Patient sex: F
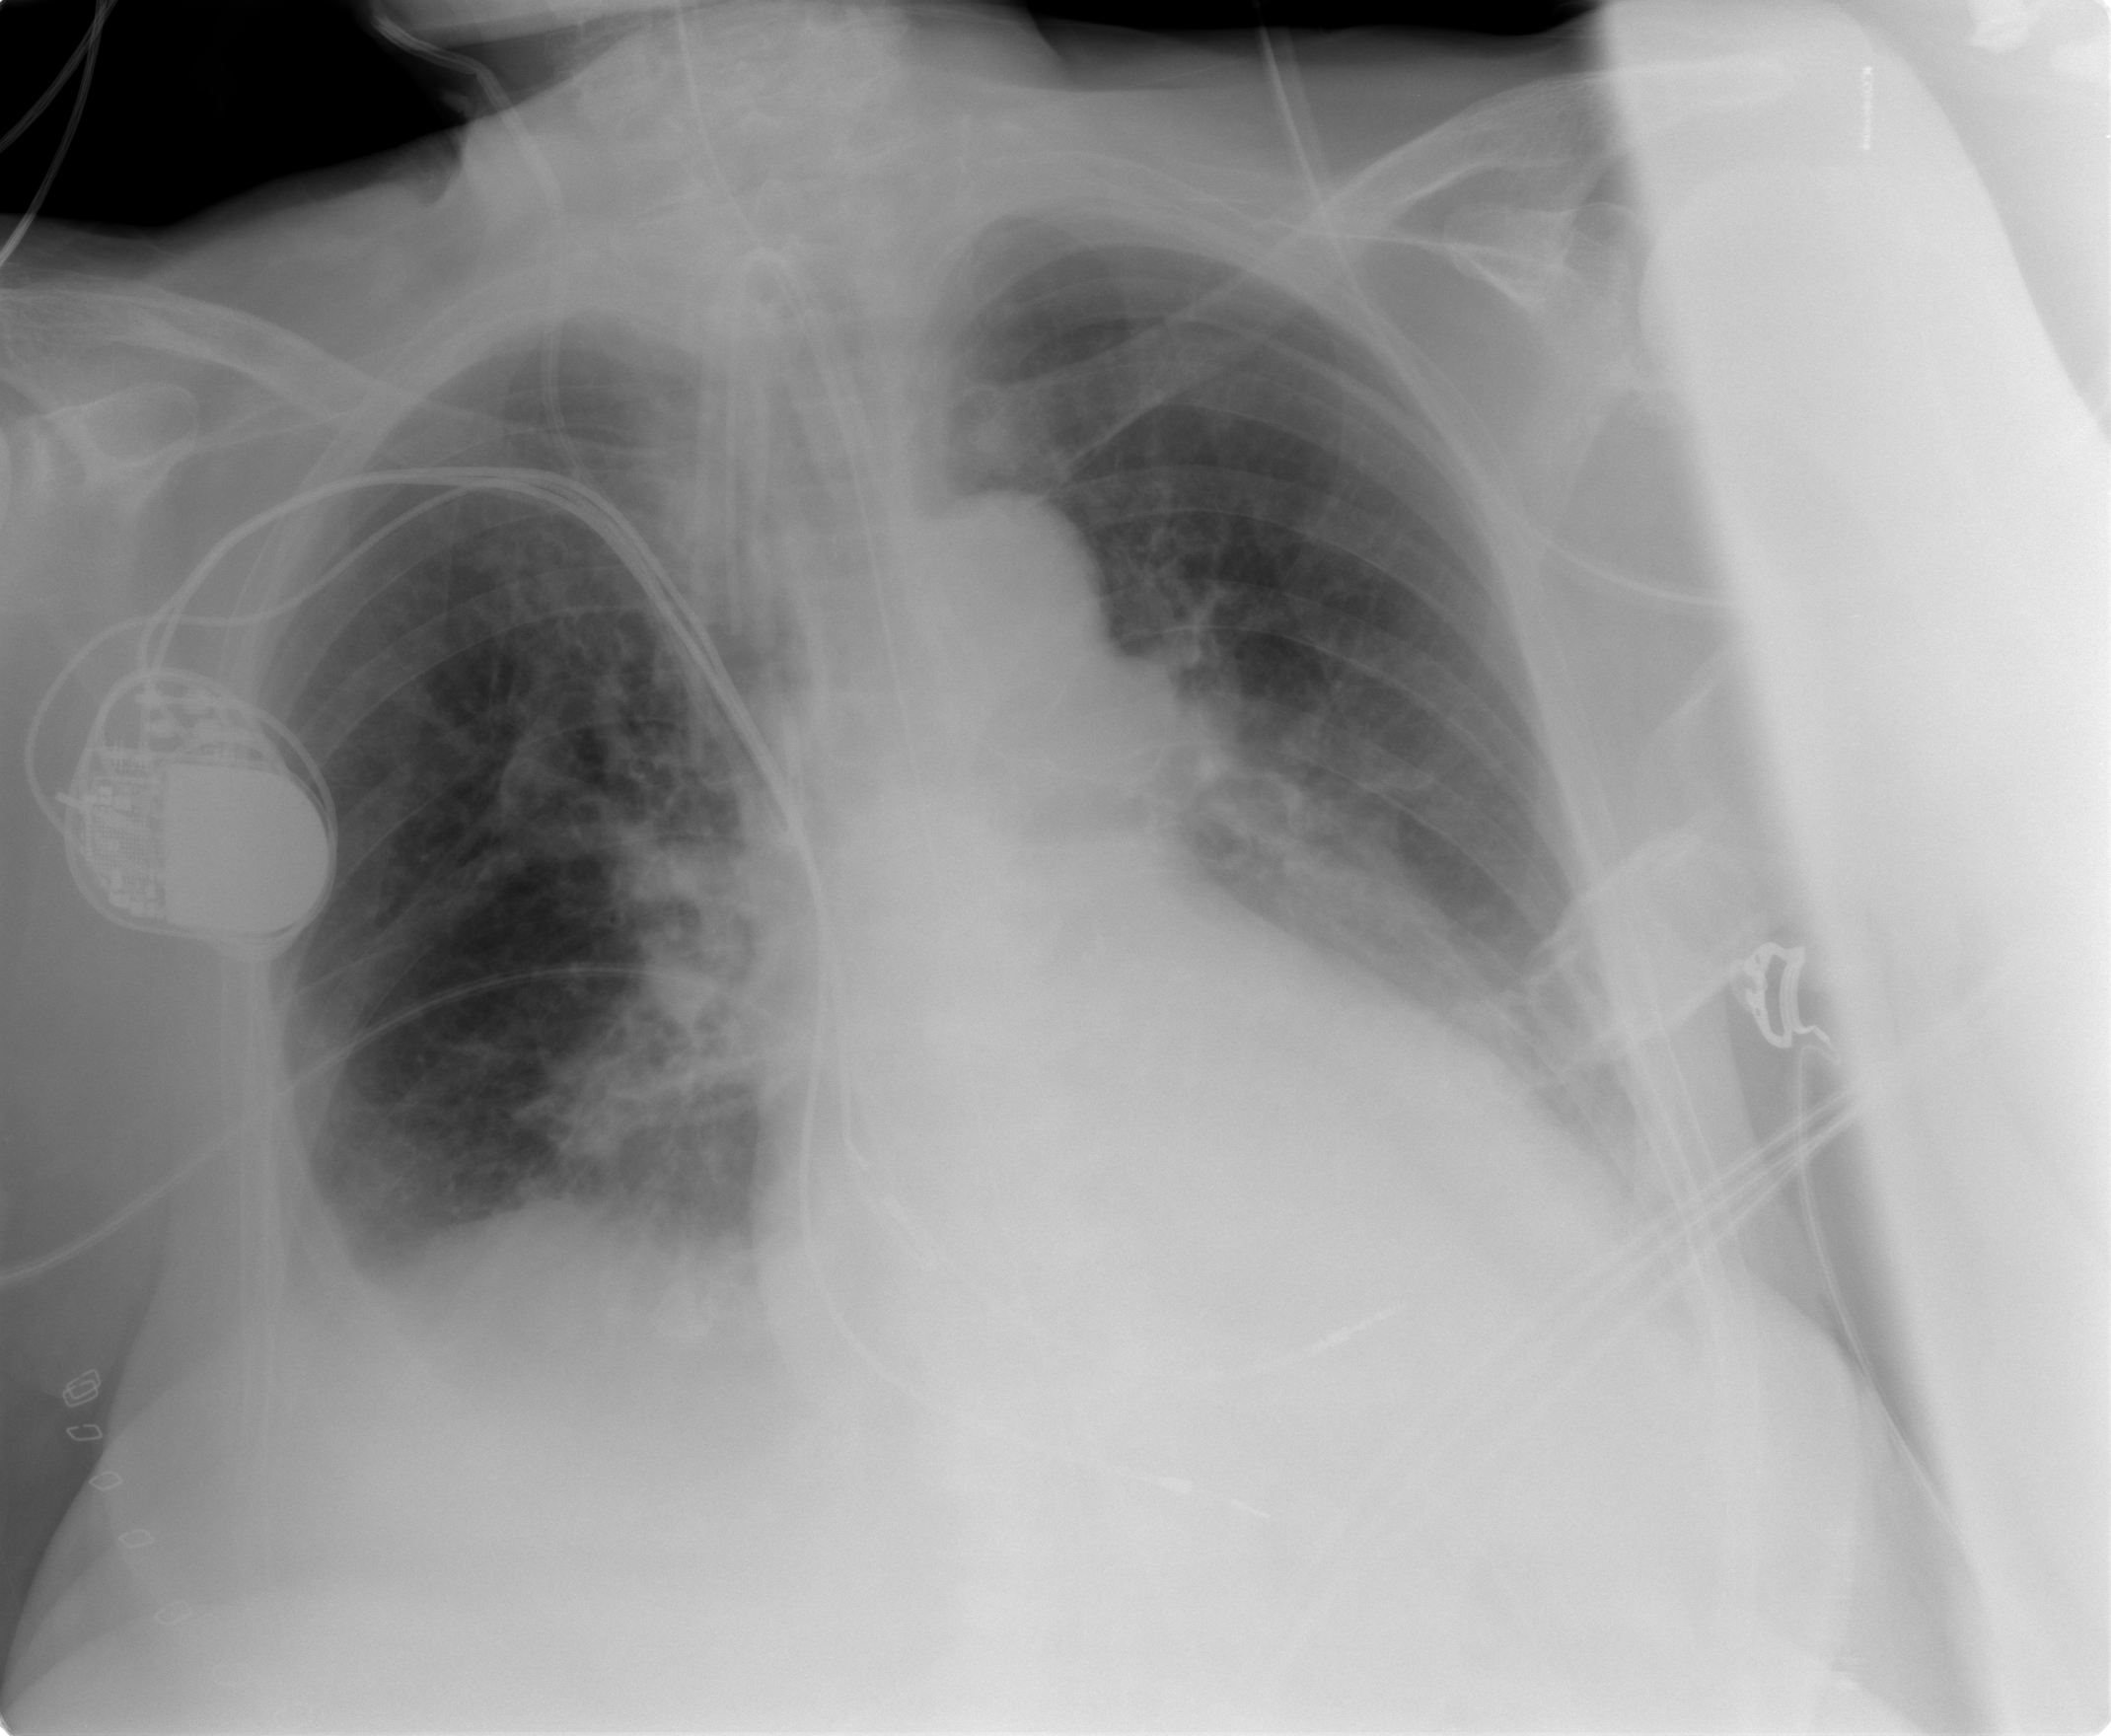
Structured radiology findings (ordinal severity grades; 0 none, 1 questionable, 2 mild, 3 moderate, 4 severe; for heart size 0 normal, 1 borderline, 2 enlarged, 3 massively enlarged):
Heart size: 0
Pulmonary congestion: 2
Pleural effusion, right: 2
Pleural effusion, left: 2
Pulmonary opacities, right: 0
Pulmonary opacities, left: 0
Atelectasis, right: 1
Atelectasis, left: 2